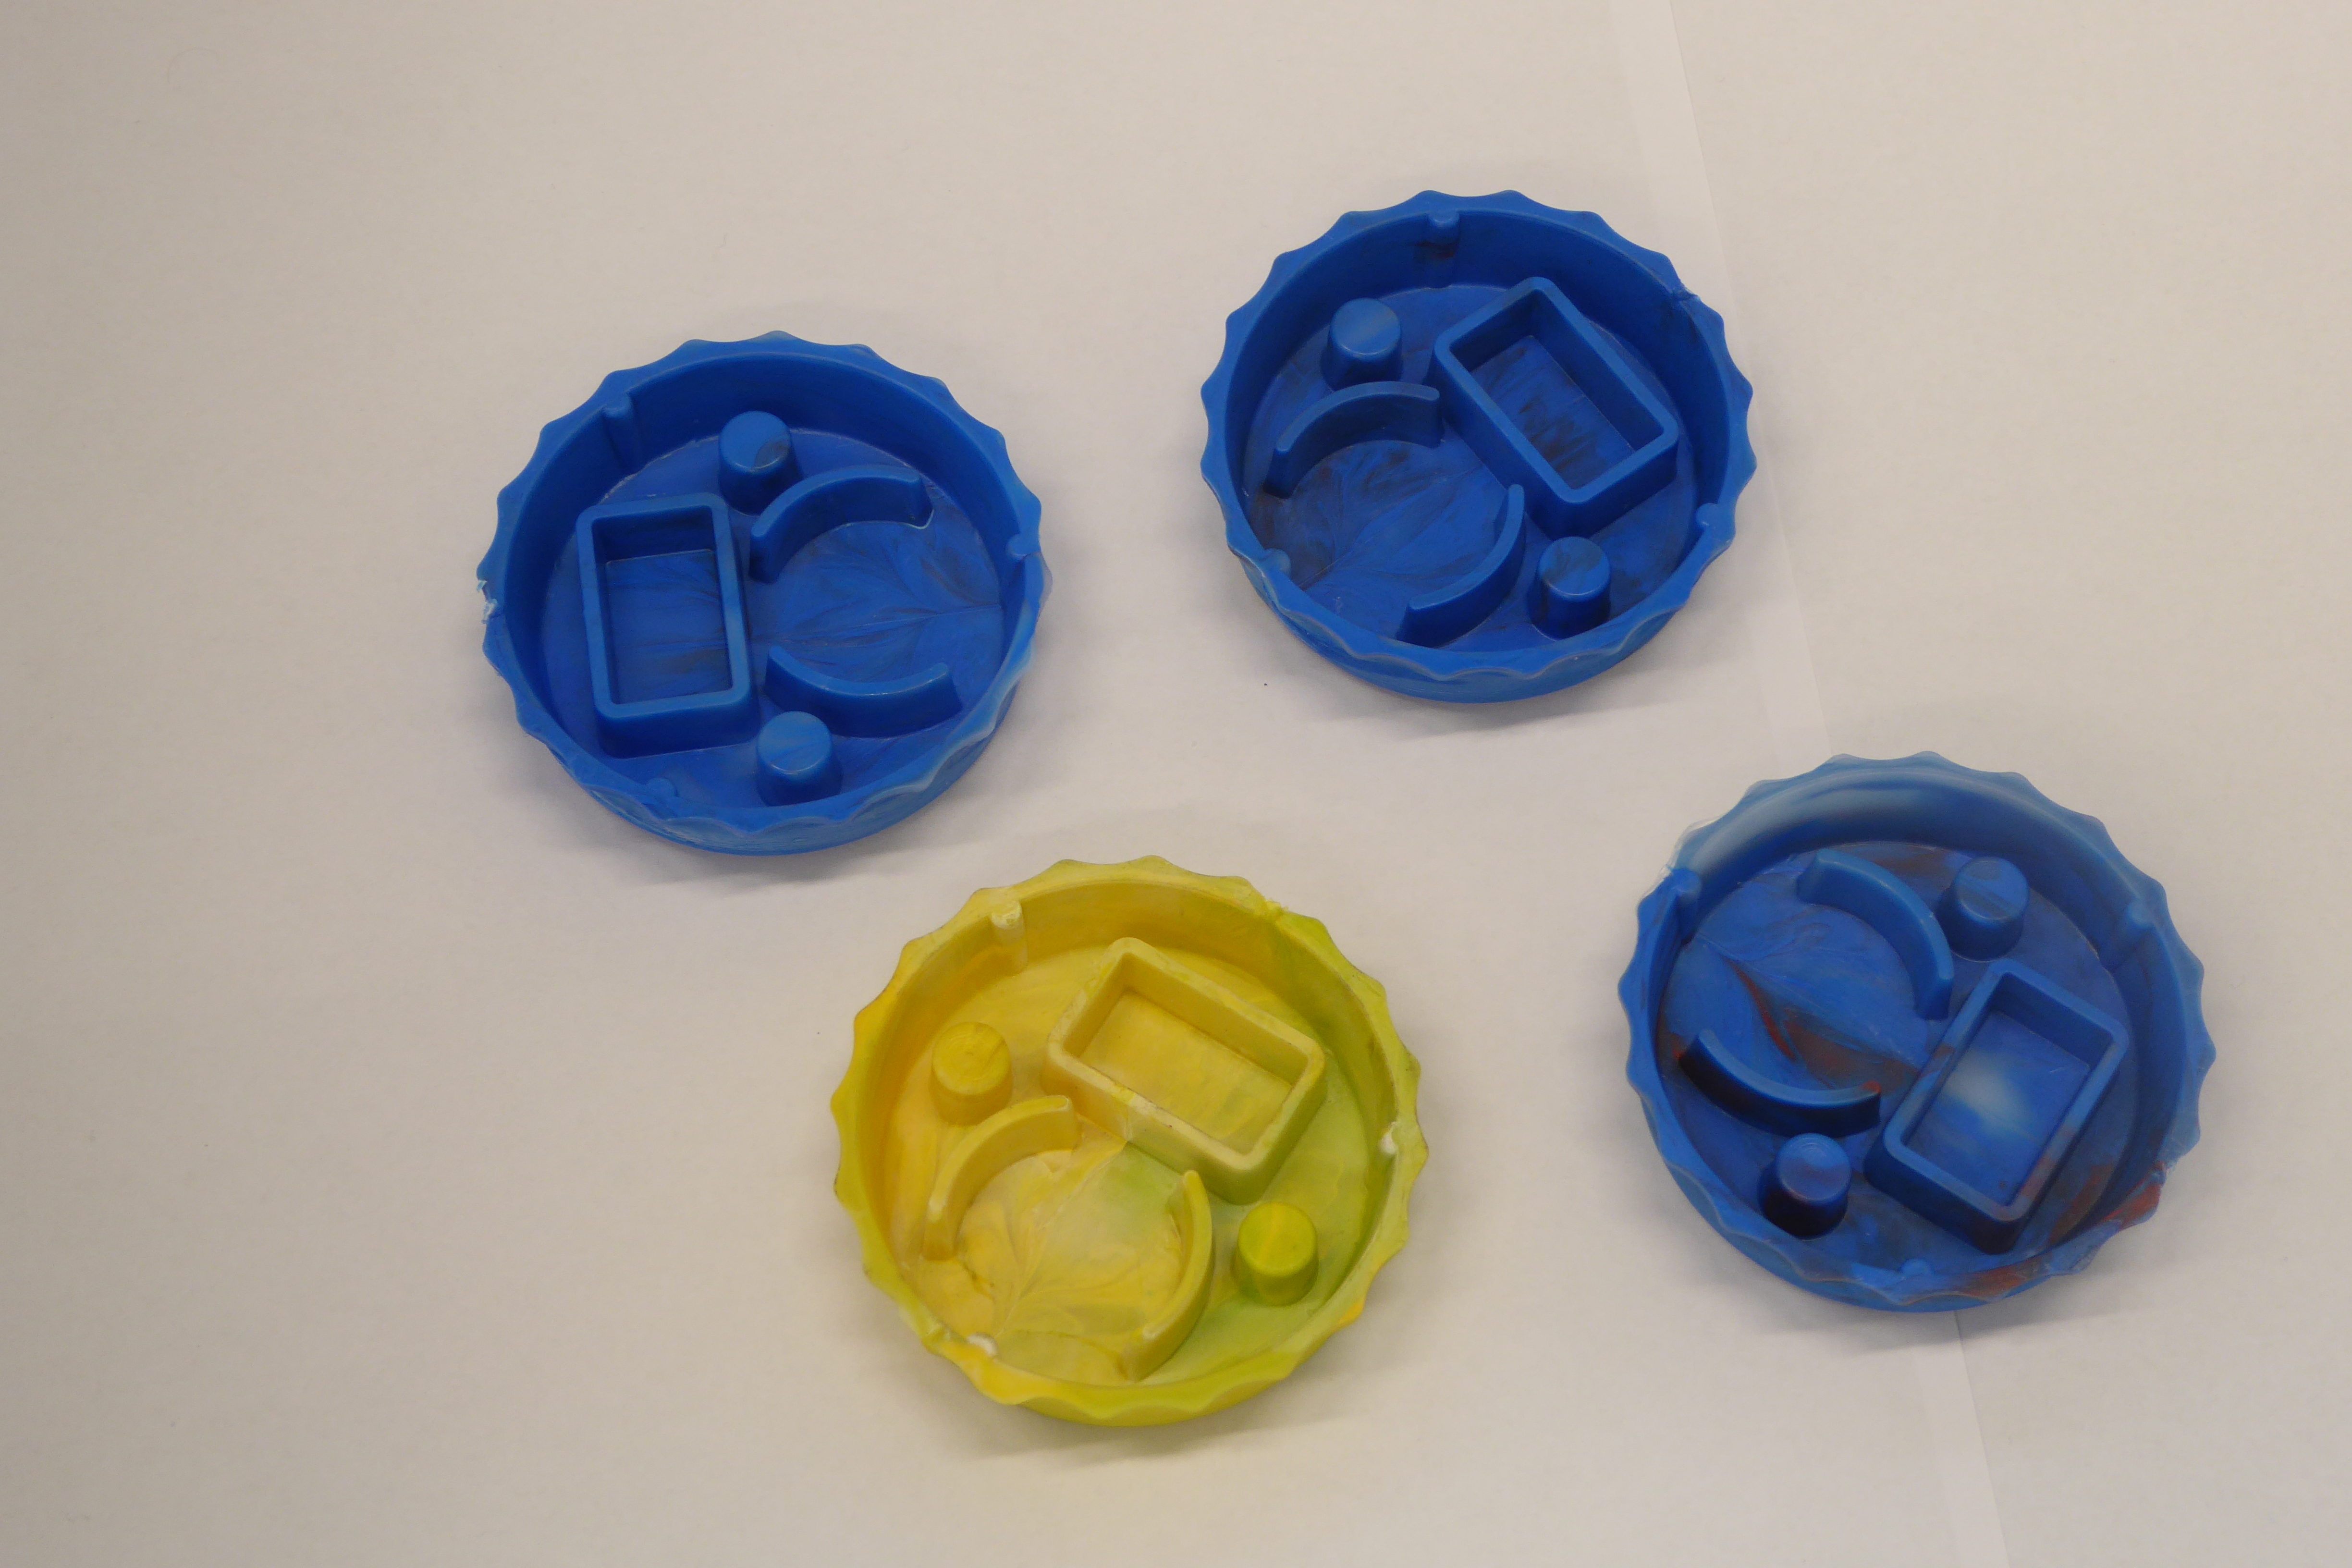
Label: Bottle Opener - Cover